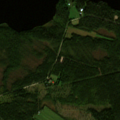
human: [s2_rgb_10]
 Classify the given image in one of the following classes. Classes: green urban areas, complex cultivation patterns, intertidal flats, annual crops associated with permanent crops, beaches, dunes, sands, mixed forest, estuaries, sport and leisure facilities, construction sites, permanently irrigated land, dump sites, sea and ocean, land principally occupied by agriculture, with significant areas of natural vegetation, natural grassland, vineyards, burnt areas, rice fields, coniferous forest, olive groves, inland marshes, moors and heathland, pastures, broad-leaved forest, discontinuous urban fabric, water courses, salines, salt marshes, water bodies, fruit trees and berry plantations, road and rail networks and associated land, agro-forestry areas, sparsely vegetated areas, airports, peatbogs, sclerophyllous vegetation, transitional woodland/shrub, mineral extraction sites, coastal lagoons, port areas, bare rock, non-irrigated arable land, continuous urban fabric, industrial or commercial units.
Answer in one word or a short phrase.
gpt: coniferous forest, transitional woodland/shrub, water bodies